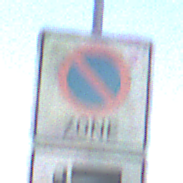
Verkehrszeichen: BeginnEingeschraenktesHalteverbotZone
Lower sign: MehrspurigeFahrzeuge2
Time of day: SunriseSunset
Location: Outdoor (Nature)
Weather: Clear
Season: NotSpecified
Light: Natural